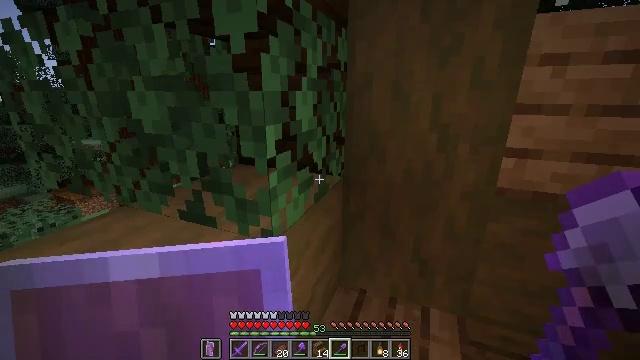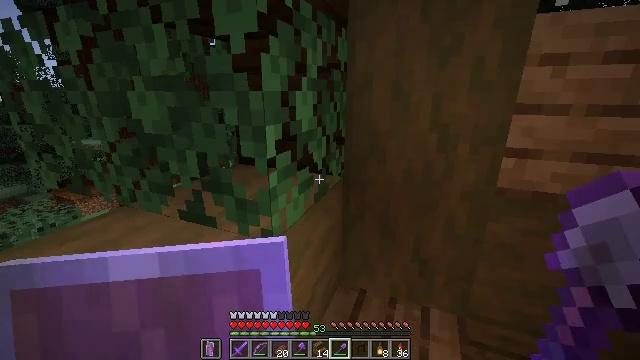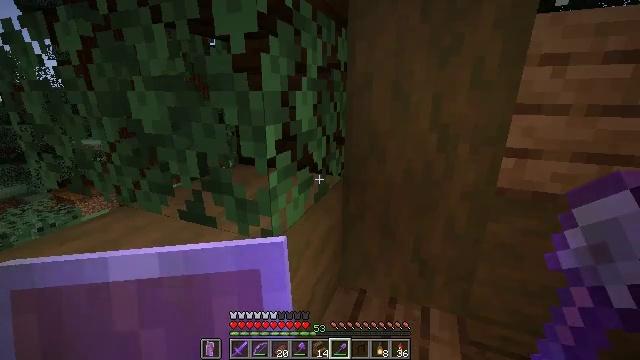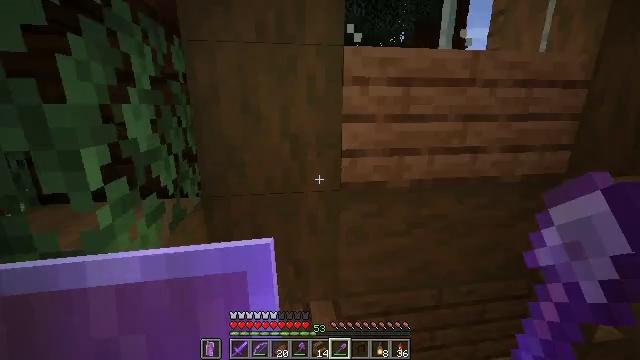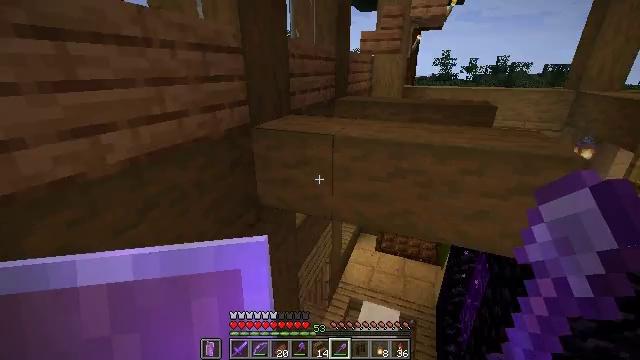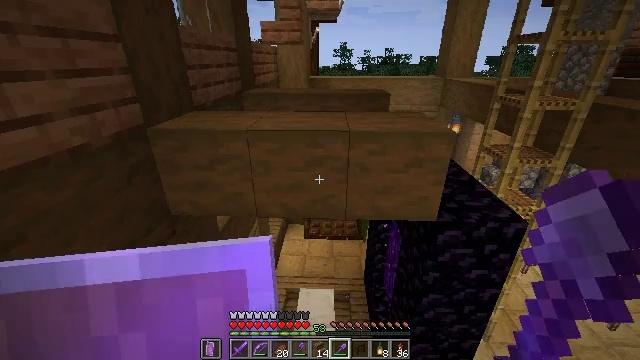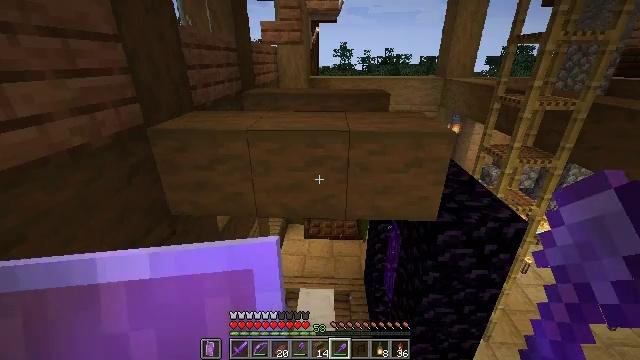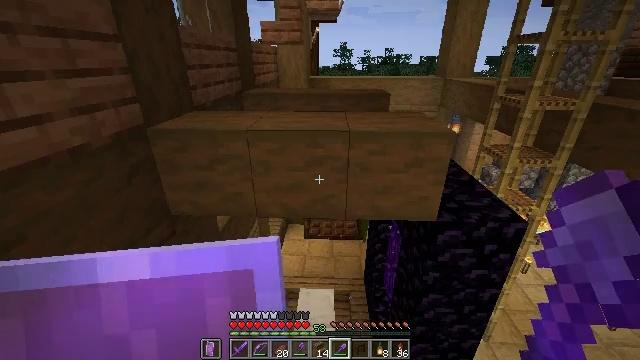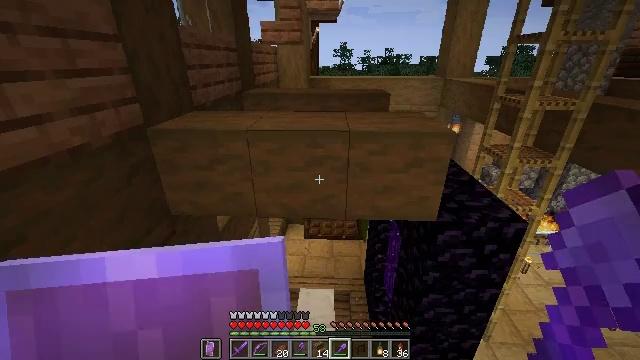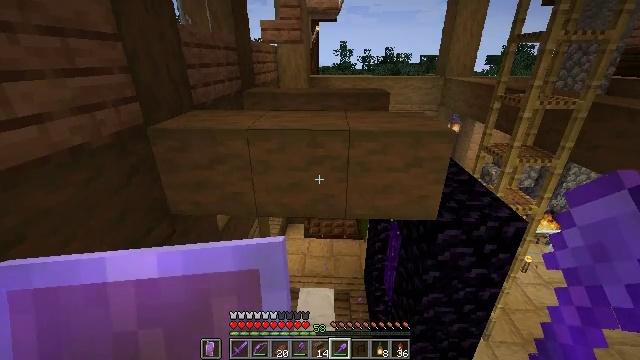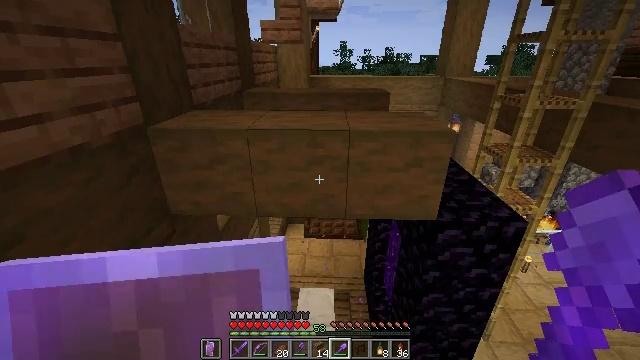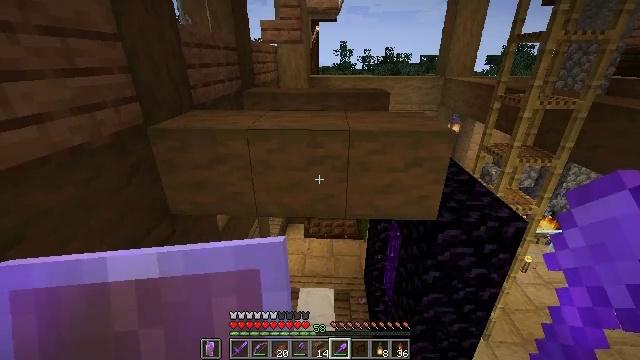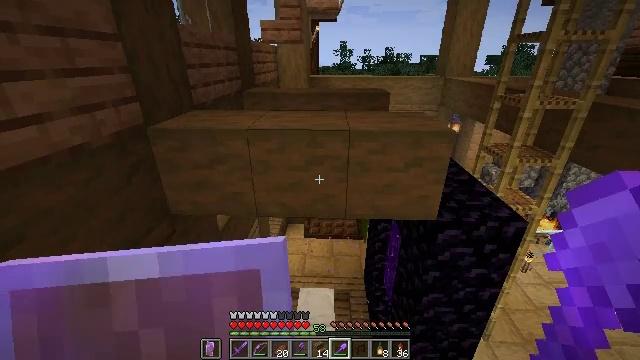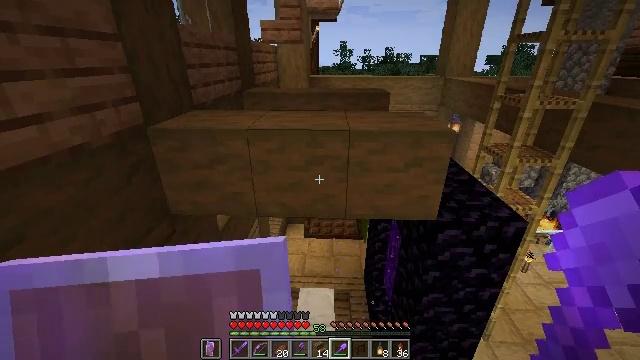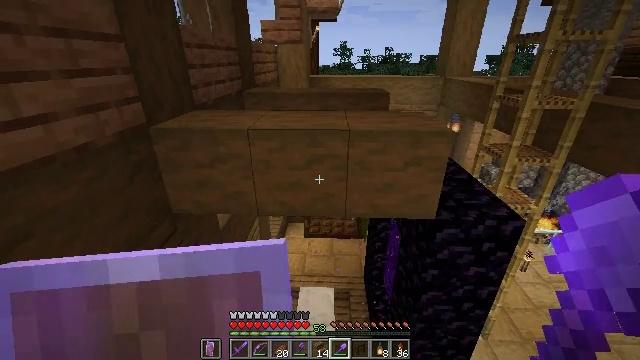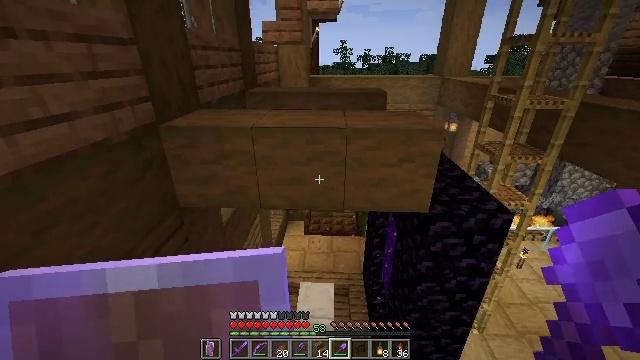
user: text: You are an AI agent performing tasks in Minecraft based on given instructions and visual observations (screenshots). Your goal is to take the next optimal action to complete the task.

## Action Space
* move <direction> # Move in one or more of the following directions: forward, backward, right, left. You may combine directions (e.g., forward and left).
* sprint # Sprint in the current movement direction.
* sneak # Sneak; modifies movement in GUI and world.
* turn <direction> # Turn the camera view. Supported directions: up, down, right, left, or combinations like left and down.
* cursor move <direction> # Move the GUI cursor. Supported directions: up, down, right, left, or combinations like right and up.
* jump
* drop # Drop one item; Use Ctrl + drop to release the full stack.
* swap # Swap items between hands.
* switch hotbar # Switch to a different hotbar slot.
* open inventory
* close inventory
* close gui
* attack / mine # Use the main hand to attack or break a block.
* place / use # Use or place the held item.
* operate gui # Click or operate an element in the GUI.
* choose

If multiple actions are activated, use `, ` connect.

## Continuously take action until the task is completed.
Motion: motion action
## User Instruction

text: Break the beehive while avoiding bees.
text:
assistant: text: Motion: no_op
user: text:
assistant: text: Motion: no_op
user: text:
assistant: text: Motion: turn right and up
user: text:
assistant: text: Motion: turn right and down
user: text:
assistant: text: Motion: turn right and down
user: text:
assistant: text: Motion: no_op
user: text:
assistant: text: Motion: no_op
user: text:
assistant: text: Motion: no_op
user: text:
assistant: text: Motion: no_op
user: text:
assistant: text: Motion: no_op
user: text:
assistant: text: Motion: no_op
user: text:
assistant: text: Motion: no_op
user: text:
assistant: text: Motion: no_op
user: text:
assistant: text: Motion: move back
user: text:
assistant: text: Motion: move back
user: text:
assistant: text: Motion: move back
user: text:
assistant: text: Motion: no_op
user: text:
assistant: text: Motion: no_op
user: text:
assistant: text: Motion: no_op
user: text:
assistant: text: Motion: no_op
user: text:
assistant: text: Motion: no_op
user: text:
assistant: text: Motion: move forward, sprint
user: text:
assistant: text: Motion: move forward, sprint
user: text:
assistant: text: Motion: move forward, sprint
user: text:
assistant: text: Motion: move forward, sprint
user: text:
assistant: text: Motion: move forward, sprint
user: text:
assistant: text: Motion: move forward, sprint, jump
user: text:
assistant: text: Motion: move forward, sprint, jump
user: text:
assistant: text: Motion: move forward, sprint, jump
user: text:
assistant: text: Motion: move forward, sprint, jump